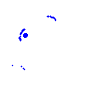
Particle: electron